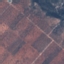
Land use / land cover class: PermanentCrop